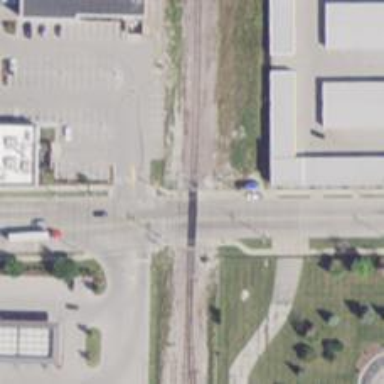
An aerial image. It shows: Railway crossing.